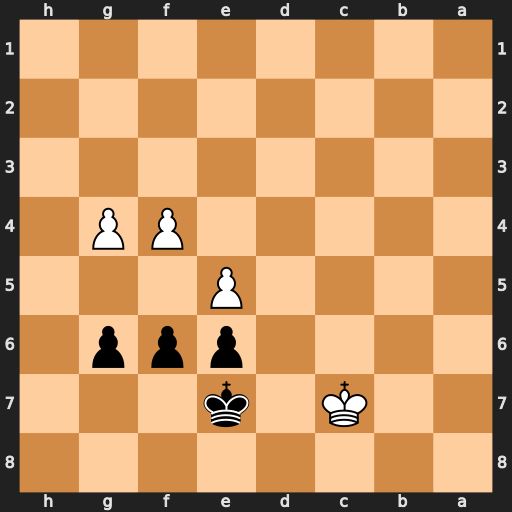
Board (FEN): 8/2K1k3/4ppp1/4P3/5PP1/8/8/8
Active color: b
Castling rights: -
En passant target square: -
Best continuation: g5 exf6+ Kf7 fxg5 e5 Kc6 e4 Kd5 e3 Ke4 e2